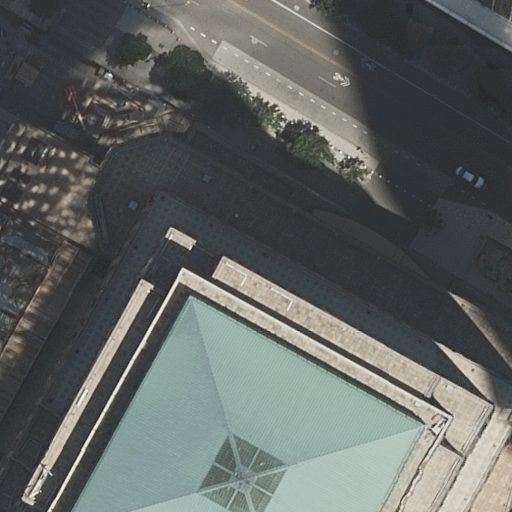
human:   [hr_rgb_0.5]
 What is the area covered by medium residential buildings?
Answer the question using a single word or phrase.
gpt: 0m2

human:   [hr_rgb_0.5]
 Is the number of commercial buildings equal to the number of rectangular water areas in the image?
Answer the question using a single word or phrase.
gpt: yes

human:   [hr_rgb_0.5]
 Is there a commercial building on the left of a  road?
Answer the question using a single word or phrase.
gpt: no

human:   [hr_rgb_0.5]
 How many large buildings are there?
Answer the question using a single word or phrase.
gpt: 3

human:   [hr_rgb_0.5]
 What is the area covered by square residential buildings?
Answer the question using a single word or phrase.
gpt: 0m2

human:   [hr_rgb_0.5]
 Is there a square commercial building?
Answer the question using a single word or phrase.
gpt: no

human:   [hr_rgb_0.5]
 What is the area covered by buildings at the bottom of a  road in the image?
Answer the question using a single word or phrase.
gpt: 5648m2

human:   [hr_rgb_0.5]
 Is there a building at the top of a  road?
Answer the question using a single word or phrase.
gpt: yes

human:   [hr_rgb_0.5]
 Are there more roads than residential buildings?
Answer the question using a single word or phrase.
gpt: yes

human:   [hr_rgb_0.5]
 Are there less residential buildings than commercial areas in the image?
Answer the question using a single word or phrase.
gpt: no

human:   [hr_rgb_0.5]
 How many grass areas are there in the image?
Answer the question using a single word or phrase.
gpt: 0

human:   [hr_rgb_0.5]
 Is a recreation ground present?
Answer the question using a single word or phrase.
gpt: no

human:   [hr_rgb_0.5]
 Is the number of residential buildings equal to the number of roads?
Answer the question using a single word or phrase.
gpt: no

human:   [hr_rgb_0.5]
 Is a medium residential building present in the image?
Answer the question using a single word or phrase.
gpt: no

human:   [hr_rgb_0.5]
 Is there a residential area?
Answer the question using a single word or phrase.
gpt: no

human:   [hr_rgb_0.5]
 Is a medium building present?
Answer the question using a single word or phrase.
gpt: no

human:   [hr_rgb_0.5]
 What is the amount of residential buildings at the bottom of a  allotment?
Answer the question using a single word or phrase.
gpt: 0

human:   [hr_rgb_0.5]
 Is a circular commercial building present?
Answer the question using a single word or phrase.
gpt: no

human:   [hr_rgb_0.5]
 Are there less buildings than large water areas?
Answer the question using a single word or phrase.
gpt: no

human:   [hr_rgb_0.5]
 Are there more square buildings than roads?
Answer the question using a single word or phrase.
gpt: no

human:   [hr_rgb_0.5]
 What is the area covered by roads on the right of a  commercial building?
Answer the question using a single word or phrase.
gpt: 0m2

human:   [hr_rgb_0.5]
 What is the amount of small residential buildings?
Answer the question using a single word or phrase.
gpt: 0

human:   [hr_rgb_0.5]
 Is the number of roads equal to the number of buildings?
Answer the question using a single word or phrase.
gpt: no

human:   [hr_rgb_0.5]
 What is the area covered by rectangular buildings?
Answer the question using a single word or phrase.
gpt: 0m2

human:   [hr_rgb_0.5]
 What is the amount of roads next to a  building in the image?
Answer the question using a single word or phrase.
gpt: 4

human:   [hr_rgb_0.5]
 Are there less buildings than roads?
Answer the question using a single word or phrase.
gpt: yes

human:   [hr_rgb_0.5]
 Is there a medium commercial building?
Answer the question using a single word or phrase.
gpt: no

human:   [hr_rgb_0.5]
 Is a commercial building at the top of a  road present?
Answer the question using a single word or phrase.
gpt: no

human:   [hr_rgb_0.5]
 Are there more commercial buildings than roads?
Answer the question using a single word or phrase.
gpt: no

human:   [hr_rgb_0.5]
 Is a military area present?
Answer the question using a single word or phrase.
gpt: no

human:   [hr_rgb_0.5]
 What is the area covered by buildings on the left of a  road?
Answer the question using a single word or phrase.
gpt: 1061m2

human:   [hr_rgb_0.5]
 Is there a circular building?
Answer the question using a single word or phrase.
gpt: no

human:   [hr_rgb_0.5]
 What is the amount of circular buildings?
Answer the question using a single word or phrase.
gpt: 0

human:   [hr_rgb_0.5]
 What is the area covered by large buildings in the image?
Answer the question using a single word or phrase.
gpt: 9971m2

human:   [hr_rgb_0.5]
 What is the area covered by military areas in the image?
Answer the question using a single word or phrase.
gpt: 0m2

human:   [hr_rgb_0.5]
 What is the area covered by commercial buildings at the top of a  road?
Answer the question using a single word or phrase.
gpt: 0m2